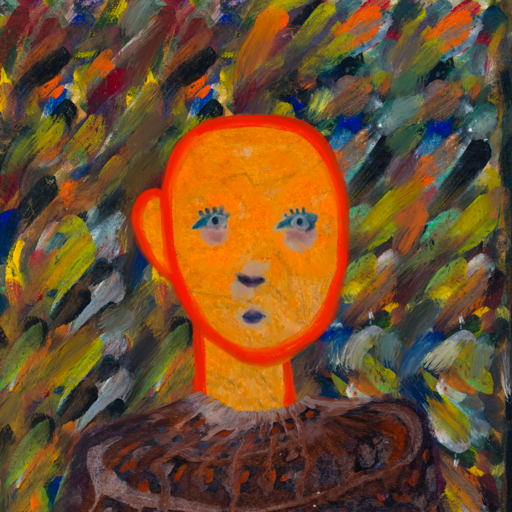
Background: An_Impression, Head And Neck Front: Sisters, Face Front: Hill_Girl, Bust: Hypocrite, Hair Front: Blank, Head Accessory: Blank, Second Necklace: Blank, Necklace: Blank, Baby: Blank